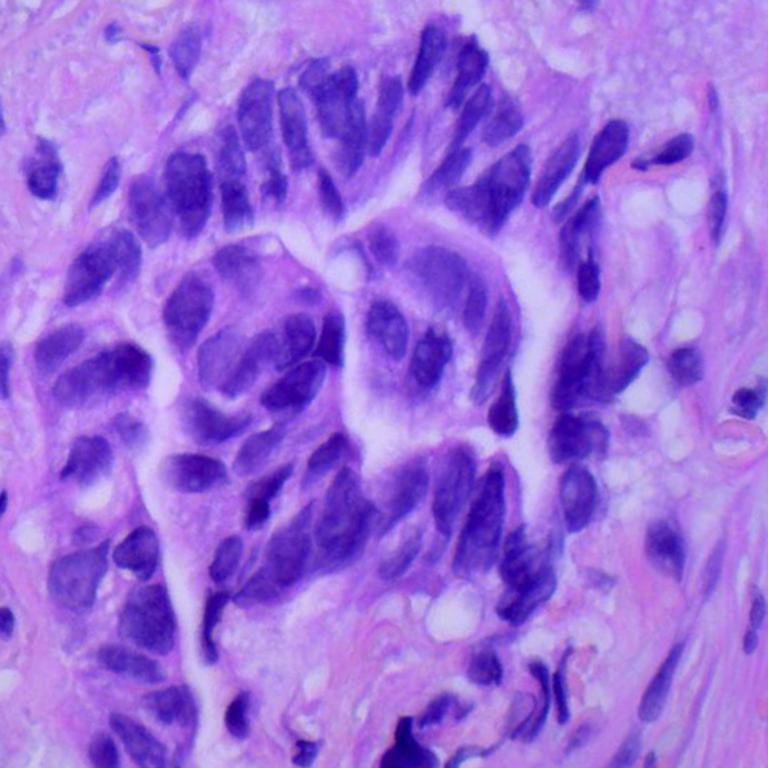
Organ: lung
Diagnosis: adenocarcinomas